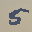
Label: 5